Question: Please take a look at this fiddle:
<URL>
JQ-UI sets first option as default. I don't want it to be happened: instead I want to set HTML5 placeholder.
How can I set HTML 5 placeholder (instead of first available '<option>') for these JS generated inputs?

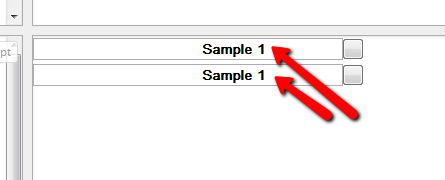
Answer: @Mohamed Meligy came with the same solution
<URL>
Though i used something else..
here is how it works when your input element is created with use jQuery to give it a placholder attribute and we are done :D
** UPDATED **
<URL>
added custom default value :D